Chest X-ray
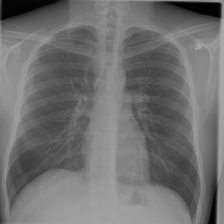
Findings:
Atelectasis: negative
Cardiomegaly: negative
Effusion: negative
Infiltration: positive
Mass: negative
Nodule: negative
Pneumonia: negative
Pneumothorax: negative
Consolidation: negative
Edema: negative
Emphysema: negative
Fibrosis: negative
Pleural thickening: negative
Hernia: negative